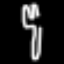
Label: fork